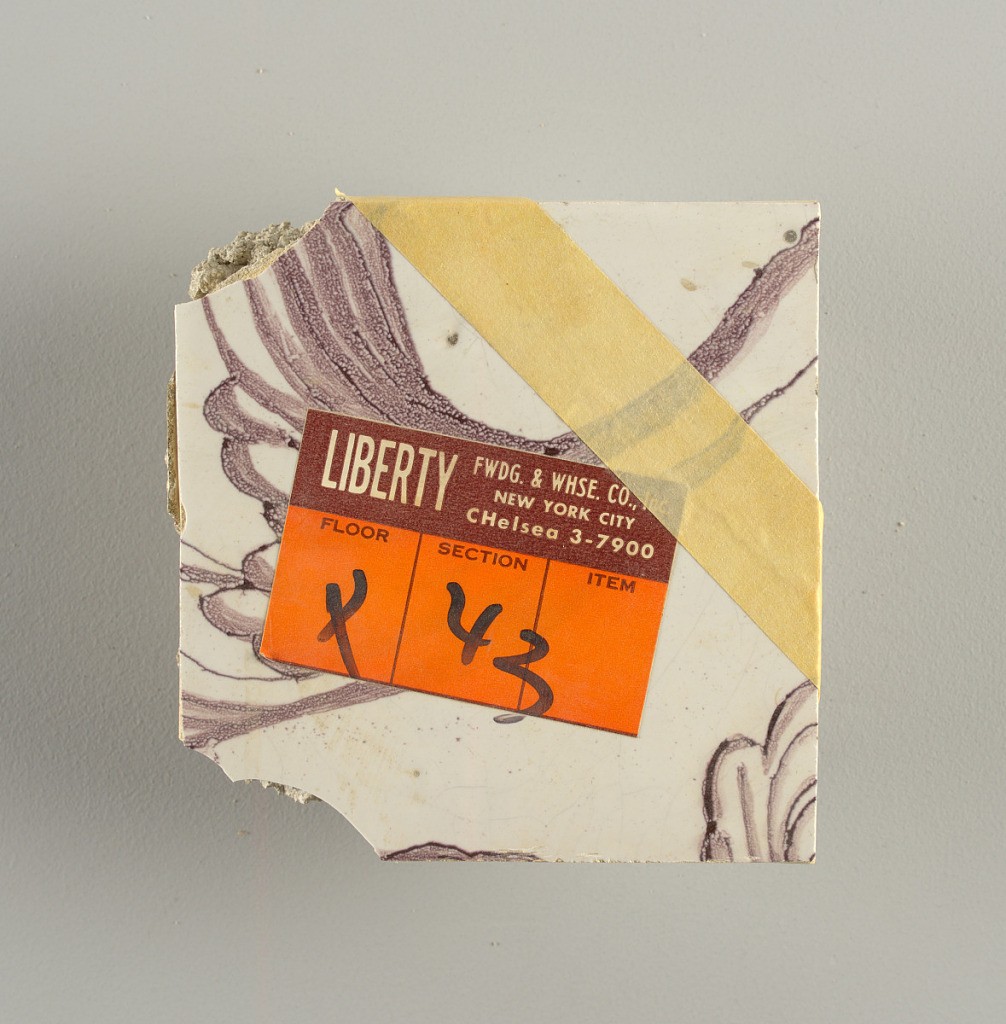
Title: Tile wall facing
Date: ca. 1725
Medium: Tin-glazed earthenware, underglaze
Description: Horizontal rectangle.  Thirty tiles wide and twenty-three tiles high with opening for fireplace eleven tiles wide and ten high.  Foliage arabesques disposed about three vertical axes from which are emphazised by urns at center and right, and at left by the figure of a standing woman carrying an infant on her arm and accompanied by two children.